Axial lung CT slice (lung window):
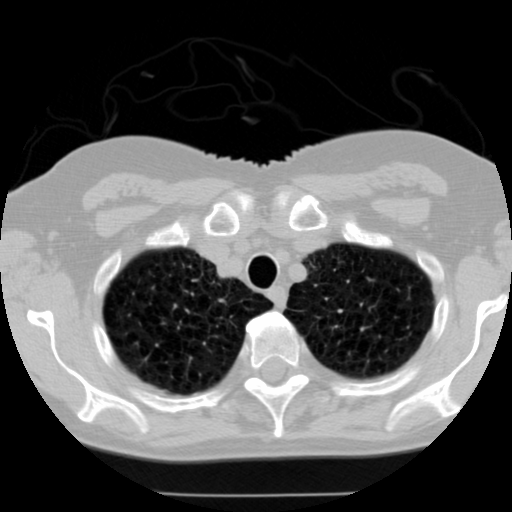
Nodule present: no